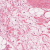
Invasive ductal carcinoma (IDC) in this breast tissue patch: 0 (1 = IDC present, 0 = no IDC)